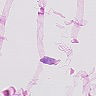
Metastatic tissue present: no